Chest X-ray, PA view. Patient: 63 years old, sex F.
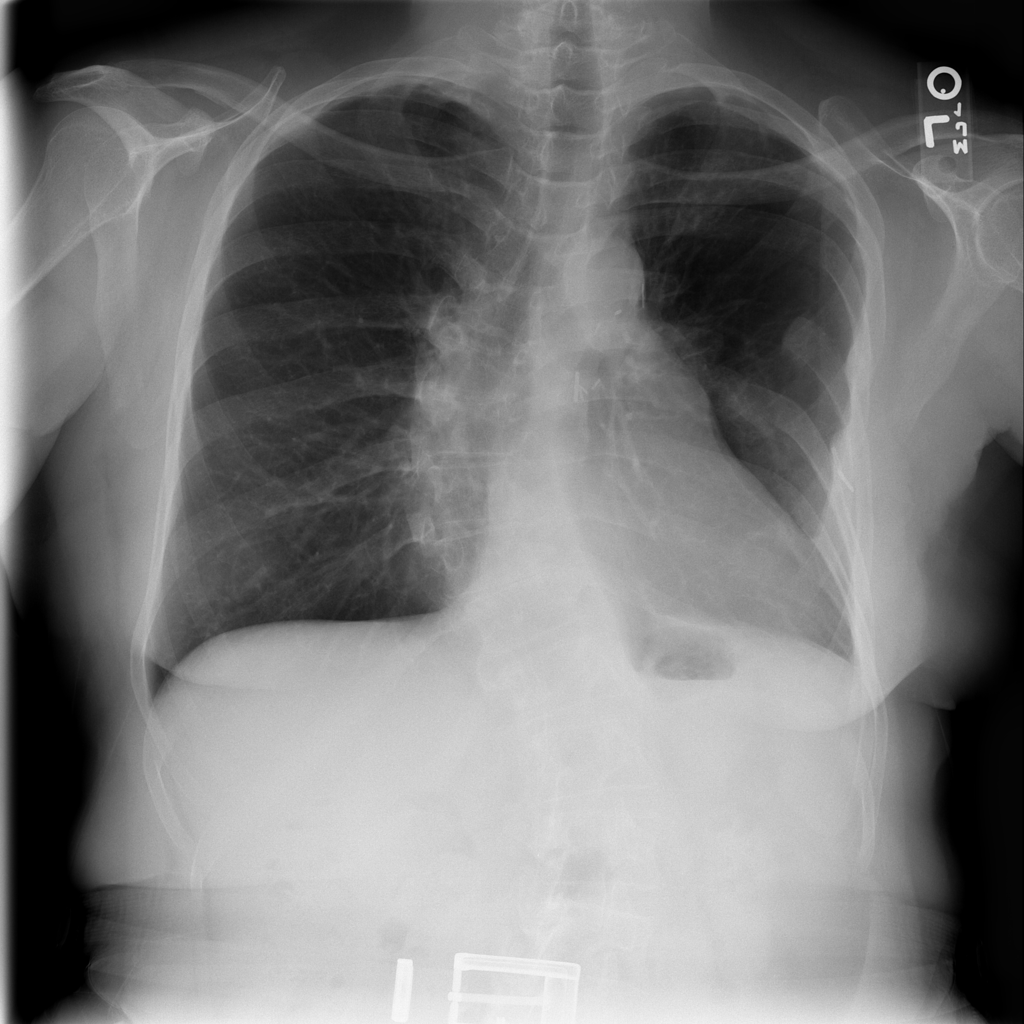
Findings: No Finding